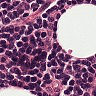
Metastatic tissue present: no